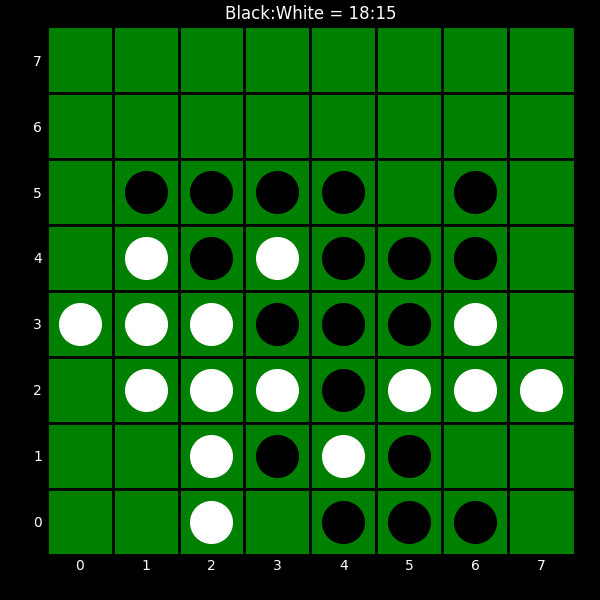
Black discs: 18
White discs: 15